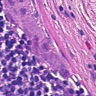
Metastatic tissue present: yes